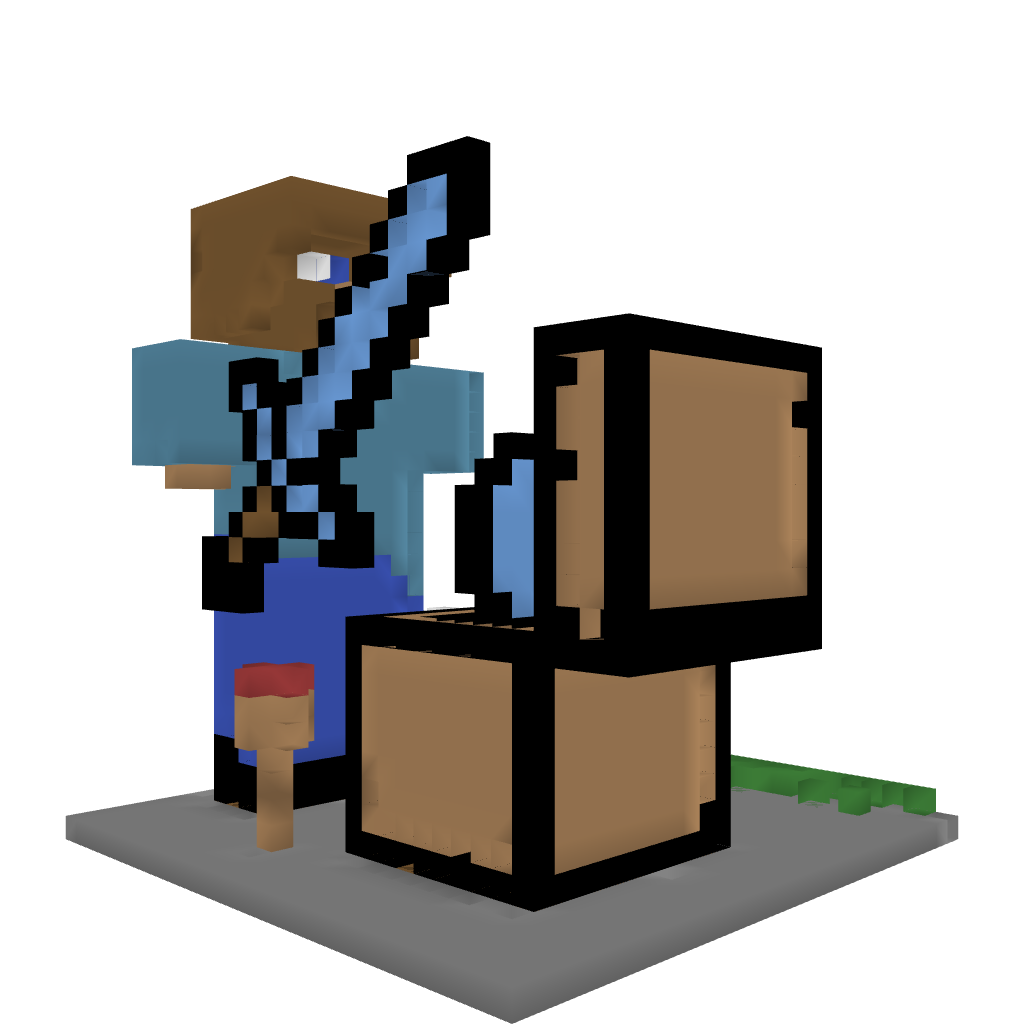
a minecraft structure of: Steve Holding a Sword [FIXED*] good quality